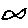
Label: fish